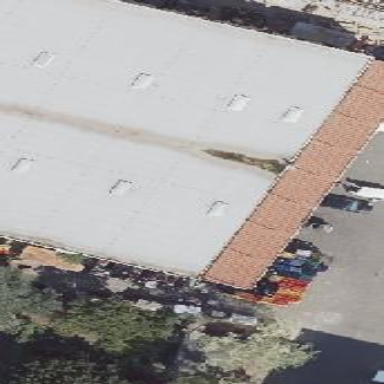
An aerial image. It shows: View of roof of building.